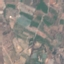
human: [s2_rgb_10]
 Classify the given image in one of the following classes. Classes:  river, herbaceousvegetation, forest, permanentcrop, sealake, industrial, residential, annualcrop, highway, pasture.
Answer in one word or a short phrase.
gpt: PermanentCrop